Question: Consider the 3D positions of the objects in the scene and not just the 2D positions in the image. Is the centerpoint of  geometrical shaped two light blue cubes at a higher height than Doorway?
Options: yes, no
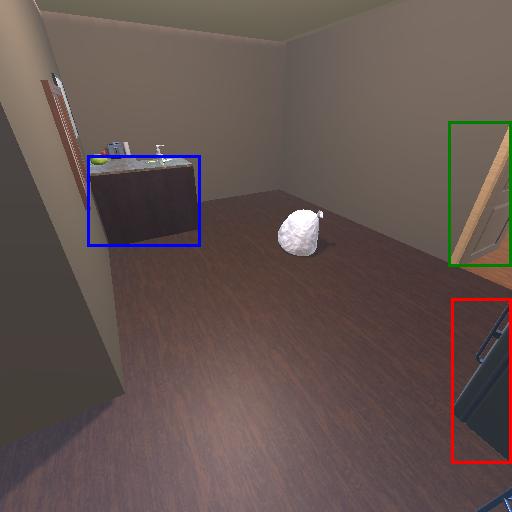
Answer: yes